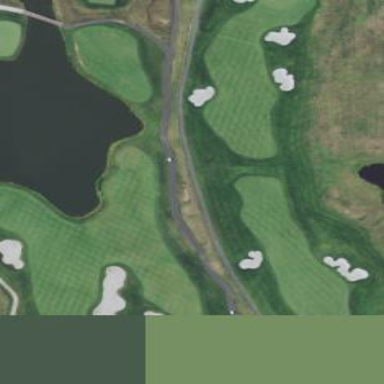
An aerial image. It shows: Golf rough area.